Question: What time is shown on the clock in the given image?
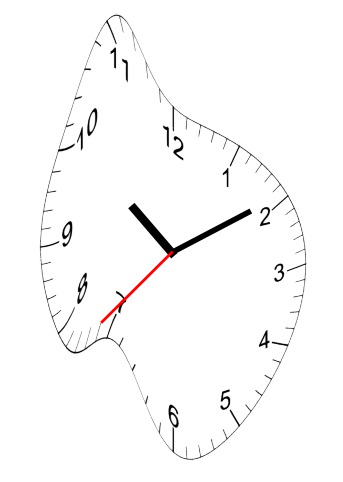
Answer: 10:09:37